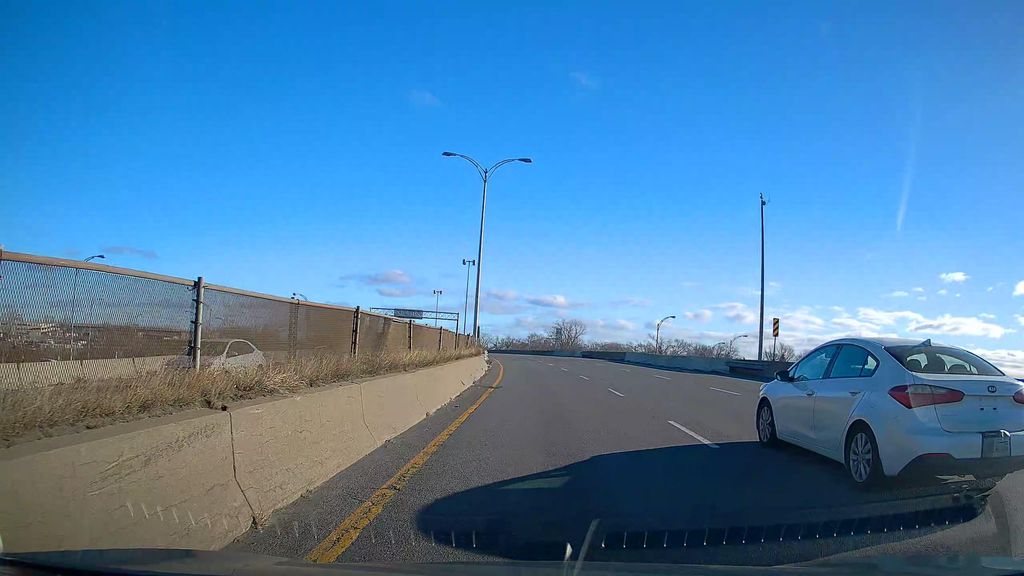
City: montreal